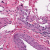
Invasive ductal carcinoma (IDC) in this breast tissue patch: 0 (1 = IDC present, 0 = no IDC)